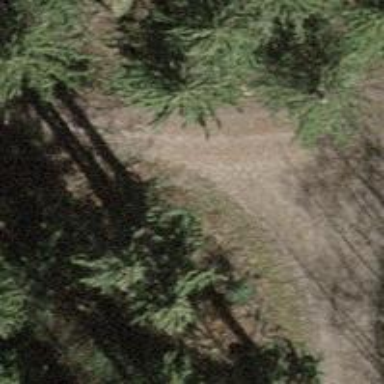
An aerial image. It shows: Gravel track with grade 2 tracktype.